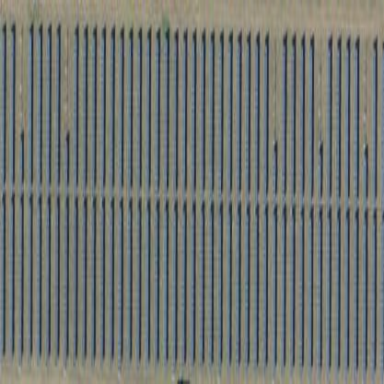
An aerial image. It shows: Solar power generator using photovoltaic panels.